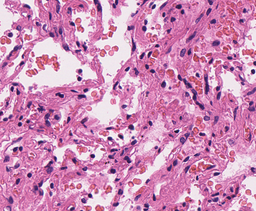
Tumor epithelial tissue: no
Tumor-associated stroma tissue: no
Normal tissue: yes